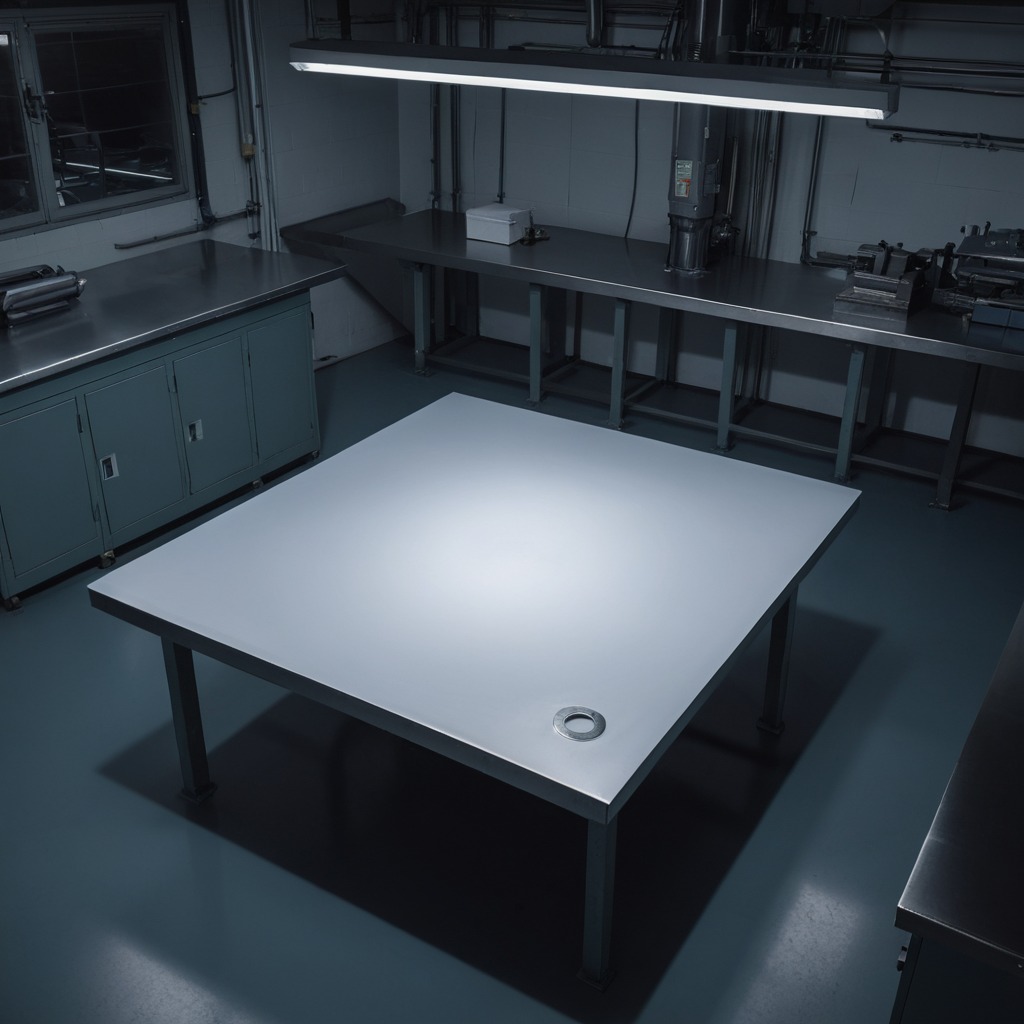
A flat metal washer lies on a clean empty table in a basement in the evening soft directional lighting on the tabletop realistic grain studio-quality clarity centered framing